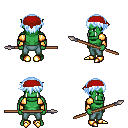
a pixel art fantasy rpg character, male body template, orc, green skin, gold arm armor, teal pants, white cyan short bangs hairstyle, red bandana, gold boots, spear, four views (front, back, left, right), 2x2 character sprite sheet, small pixel art, hard edges, no anti-aliasing